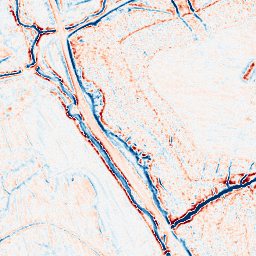
Category: edge_preserving
Decomposition family: bilateral
Decomposition parameters: d: 9
sigma_color: 75
sigma_space: 75
Upsampling method: bicubic
Upsampling parameters: scale: 4
Upsampling scale: 4